Question: I would like to have a trajectory plot via ggplot and grid
so lets assume is the the data frame where have coordination of data points
'''
x y z class id
1 -0.<PHONE> -<PHONE> pre t2d X12
2 -0.26485347 -<PHONE> pre ngt X23
3 0.<PHONE> <PHONE> pre ngt X25
4 0.<PHONE> <PHONE> pre t2d X28
5 0.20315176 <PHONE> pre t2d F11
6 -0.<PHONE> -<PHONE> pre t2d E02
7 0.<PHONE> <PHONE> pre t2d E06
8 -0.<PHONE> <PHONE> 3m t2d
9 -0.<PHONE> -<PHONE> 3m ngt
10 0.<PHONE> <PHONE> 3m ngt
11 0.<PHONE> -<PHONE> 3m t2d
12 0.<PHONE> <PHONE> 3m t2d
13 -0.<PHONE> -<PHONE> 3m t2d
14 -0.<PHONE> -<PHONE> 3m t2d
15 -0.<PHONE> <PHONE> 1y t2d
16 0.<PHONE> <PHONE> 1y ngt
17 0.<PHONE> <PHONE> 1y ngt
18 0.<PHONE> -<PHONE> 1y t2d
19 -0.<PHONE> -<PHONE> 1y t2d
20 -0.<PHONE> -<PHONE> 1y t2d
21 0.<PHONE> -<PHONE> 1y t2d
'''
and is another data frame which stores the trajectories
'''
id x.from y.from x.to y.to cond
1 E02 -0.<PHONE> -0.072237050 -0.<PHONE> -<PHONE> t2d
2 E06 0.<PHONE> 0.035346444 -0.<PHONE> -<PHONE> t2d
3 F11 0.20315176 0.039501295 0.<PHONE> <PHONE> t2d
4 X12 -0.<PHONE> -0.046928604 -0.<PHONE> <PHONE> t2d
5 X23 -0.26485347 -0.014613307 -0.<PHONE> -<PHONE> ngt
6 X25 0.<PHONE> 0.030476459 0.<PHONE> <PHONE> ngt
7 X28 0.<PHONE> 0.028454762 0.<PHONE> -<PHONE> t2d
8 E02 -0.<PHONE> -0.022294665 -0.<PHONE> -<PHONE> t2d
9 E06 -0.<PHONE> -0.079165238 0.<PHONE> -<PHONE> t2d
10 F11 0.<PHONE> 0.048215526 -0.<PHONE> -<PHONE> t2d
11 X12 -0.<PHONE> 0.005202773 -0.<PHONE> <PHONE> t2d
12 X23 -0.<PHONE> -0.008877365 0.<PHONE> <PHONE> ngt
13 X25 0.<PHONE> 0.061832266 0.<PHONE> <PHONE> ngt
14 X28 0.<PHONE> -0.004913298 0.<PHONE> -<PHONE> t2d
'''
and I would like to to plot the trajectory
'''
p = ggplot( d, aes( x=x, y=y))
p = p + geom_point(aes(color = class), size = 2)
p = p + geom_text(aes(label=id),hjust=0, vjust=0)
p = p + geom_segment( data=trans,
aes( x=x.from, y=y.from, xend=x.to, yend=y.to, color = id, alpha = 1, size = 20),
lwd=1, lineend="butt",
arrow=arrow(angle = 20, length = unit(0.4, "cm"), type = "open"),
alpha = 1)
p
'''

I would like to have "ngt" and "t2d" in a separate legend and show them with shapes rather with colour; however, ggplot, mix the legends ... is there any way to make two legend, 1 guides "ngt" and "t2d" and the other the rest?
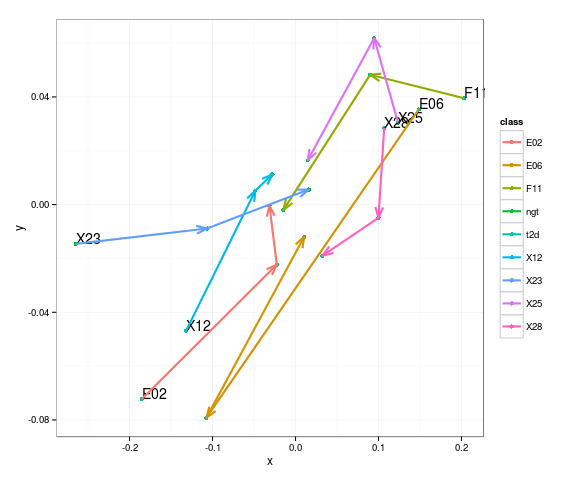
Answer: Is something like this what you would like? The points correspond to the two levels in class and 'scale_shape_manual()' lets you customize their shape and legend appearance.
'''
ggplot(d, aes( x=x, y=y)) + geom_point(aes(shape = class), size = 4) +
scale_shape_manual(values = c(22, 15)) +
geom_text(aes(label=id), hjust=0, vjust=0) +
geom_segment(data=trans,
aes( x=x.from, y=y.from, xend=x.to, yend=y.to, color = id, alpha = 1, size = 20),
lwd=1, lineend="butt", arrow=arrow(angle = 20, length = unit(0.4, "cm"), type = "open"),
alpha = 1)
'''